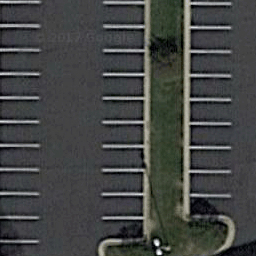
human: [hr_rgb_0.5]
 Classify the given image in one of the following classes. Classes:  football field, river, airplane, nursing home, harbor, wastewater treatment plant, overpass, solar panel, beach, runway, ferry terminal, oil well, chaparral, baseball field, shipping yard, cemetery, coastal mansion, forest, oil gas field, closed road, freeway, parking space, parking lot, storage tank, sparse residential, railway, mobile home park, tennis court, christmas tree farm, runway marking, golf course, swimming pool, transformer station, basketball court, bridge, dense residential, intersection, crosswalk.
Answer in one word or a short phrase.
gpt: parking space